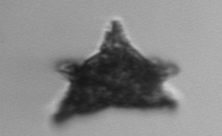
Label: Dictyocha